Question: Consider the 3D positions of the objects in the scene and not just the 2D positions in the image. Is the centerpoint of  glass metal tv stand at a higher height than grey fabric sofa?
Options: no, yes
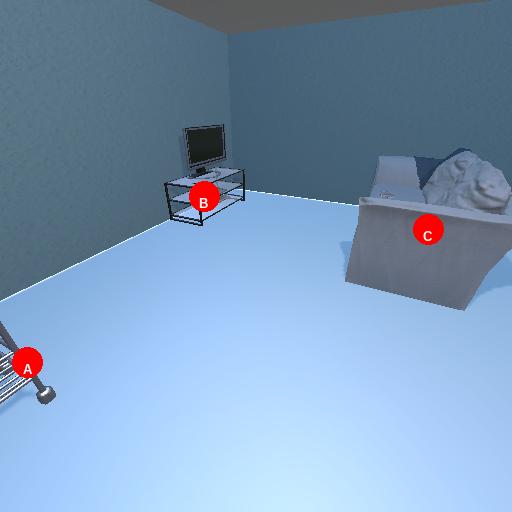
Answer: no